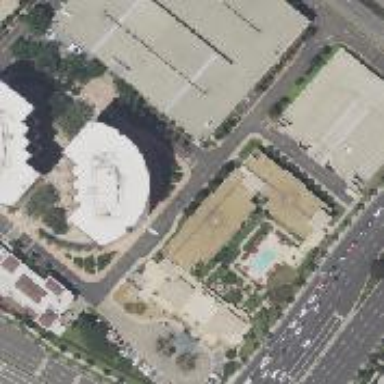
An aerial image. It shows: Hotel building.